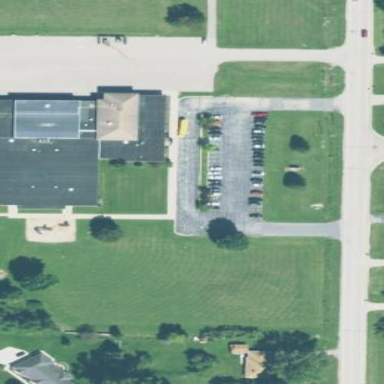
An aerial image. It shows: School building.